Question: I am working on a bootstrap form using phpmyadmin database. I can't get any data into my table when I fill out the form using insert statement. I don't any error and it doesn't tell me that I am not connected to the database. How can I insert my data into the database when I use the form ?
this is my php code
'''
<?php
$con=mysqli_connect("localhost","username","password","database");
// Check connection
if (mysqli_connect_errno())
{
echo "Failed to connect to MySQL: " . mysqli_connect_error();
}
$sql="INSERT INTO entries (Name, Email, Age, Message)
VALUES
('$_POST[name]','$_POST[email]','$_POST[age]','$_POST[message]')";
if (!mysqli_query($con,$sql))
{
die('Error: ' . mysqli_error($con));
}
echo "1 record added";
mysqli_close($con);
?>
'''
form code
'''
<div style="margin-top:50px">
<div class="container">
<div class="panel panel-default" style="margin:0 auto;width:500px">
<div class="panel-heading">
<h1>Enter to win!</h1>
</div>
<div class="panel-body">
<form name="entryform" method="post" action="" class="form-horizontal" role="form">
<div class="form-group">
<label for="inputName" class="col-lg-2 control-label">Name</label>
<div class="col-lg-10">
<input type="text" class="form-control" id="Name" name="Name" placeholder="Your Name">
</div>
</div>
<div class="form-group">
<label for="inputEmail" class="col-lg-2 control-label">Email</label>
<div class="col-lg-10">
<input type="email" class="form-control" id="Email" name="Email" placeholder="Your Email">
</div>
</div>
<div class="form-group">
<label for="inputAge" class="col-lg-2 control-label">Age</label>
<div class="col-lg-10">
<input type="text" class="form-control" id="Age" name="Age" placeholder="What is your current age?">
</div>
</div>
<div class="form-group">
<label for="inputMessage" class="col-lg-2 control-label">Message</label>
<div class="col-lg-10">
<textarea class="form-control" rows="4" id="Message" name="Message" placeholder="What will you do with the prize?"></textarea>
</div>
</div>
<div class="form-group">
<div class="col-lg-offset-2 col-lg-10">
<button type="submit" class="btn btn-default">
Enter to win!
</button>
</div>
</div>
</form>
</div>
</div>
</div>
</div>
'''
when I enter data from the form I get blank except id and timestamp

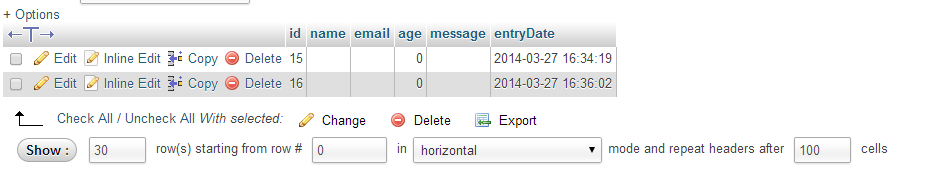
Answer: Try changing the names in your query. Change "$_POST[name]" to "$_POST[Name]", "$_POST[email]" to "$_POST[Email]", "$_POST[age]" to "$_POST[Age]", "$_POST[message]" to "$_POST[Message]".